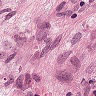
Metastatic tissue present: yes